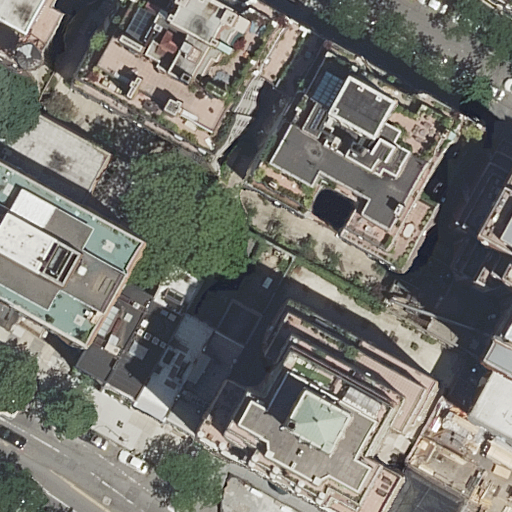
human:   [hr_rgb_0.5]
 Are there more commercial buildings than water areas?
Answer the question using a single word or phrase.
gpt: no

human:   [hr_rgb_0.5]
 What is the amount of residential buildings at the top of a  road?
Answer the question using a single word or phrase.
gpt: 12

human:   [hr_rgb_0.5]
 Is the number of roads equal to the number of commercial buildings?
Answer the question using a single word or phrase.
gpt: no

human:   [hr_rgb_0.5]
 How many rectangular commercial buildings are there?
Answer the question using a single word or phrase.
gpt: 0

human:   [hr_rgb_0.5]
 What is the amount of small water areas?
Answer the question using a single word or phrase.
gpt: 0

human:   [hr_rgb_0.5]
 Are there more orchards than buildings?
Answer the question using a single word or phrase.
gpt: no

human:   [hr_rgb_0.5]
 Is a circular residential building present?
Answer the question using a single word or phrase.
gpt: no

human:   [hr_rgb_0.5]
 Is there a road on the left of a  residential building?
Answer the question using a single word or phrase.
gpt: yes

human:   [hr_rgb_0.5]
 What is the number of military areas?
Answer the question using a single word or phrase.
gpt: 0

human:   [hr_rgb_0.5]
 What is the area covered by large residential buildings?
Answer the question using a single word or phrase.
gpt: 2092m2

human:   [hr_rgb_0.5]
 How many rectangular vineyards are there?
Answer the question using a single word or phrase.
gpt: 0

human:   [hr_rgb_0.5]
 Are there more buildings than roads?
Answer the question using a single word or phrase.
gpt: yes

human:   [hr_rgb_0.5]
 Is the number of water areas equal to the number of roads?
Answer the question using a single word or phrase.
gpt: no

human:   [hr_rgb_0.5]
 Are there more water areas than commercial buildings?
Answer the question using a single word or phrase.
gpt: no

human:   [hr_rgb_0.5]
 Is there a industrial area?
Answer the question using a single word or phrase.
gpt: no

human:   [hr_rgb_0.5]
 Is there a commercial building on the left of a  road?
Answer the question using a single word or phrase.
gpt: no

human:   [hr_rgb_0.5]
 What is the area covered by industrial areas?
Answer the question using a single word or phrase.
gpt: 0m2

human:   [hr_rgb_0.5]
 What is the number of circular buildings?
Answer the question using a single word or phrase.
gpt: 0

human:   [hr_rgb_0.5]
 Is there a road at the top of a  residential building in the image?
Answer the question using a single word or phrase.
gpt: yes

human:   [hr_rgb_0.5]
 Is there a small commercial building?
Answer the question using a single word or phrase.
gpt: no

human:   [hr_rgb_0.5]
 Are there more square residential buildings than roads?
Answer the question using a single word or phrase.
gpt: no

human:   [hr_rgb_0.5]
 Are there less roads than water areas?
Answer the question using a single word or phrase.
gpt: no

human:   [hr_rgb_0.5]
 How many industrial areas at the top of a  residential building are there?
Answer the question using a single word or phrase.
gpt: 0

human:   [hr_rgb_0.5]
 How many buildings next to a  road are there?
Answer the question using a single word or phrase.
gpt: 17

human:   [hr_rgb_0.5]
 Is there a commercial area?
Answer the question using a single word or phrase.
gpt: no

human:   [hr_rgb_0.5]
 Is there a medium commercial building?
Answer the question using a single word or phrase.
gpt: no

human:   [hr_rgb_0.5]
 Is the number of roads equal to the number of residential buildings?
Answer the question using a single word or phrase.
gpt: no

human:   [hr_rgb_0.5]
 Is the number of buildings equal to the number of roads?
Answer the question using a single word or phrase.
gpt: no

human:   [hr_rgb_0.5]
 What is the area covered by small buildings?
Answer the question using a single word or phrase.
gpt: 291m2

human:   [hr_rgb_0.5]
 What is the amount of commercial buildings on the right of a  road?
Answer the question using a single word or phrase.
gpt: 0

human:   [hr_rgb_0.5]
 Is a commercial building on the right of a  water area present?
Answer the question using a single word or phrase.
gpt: no

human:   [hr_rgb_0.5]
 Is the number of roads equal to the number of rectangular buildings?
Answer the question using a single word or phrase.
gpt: no

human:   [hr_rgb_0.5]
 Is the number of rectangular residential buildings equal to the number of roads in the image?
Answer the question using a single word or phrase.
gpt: no

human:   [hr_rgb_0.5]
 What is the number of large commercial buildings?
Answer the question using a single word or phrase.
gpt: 0

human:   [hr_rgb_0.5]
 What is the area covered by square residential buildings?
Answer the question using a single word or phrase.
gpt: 0m2

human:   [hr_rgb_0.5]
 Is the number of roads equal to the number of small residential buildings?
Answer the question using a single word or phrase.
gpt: no